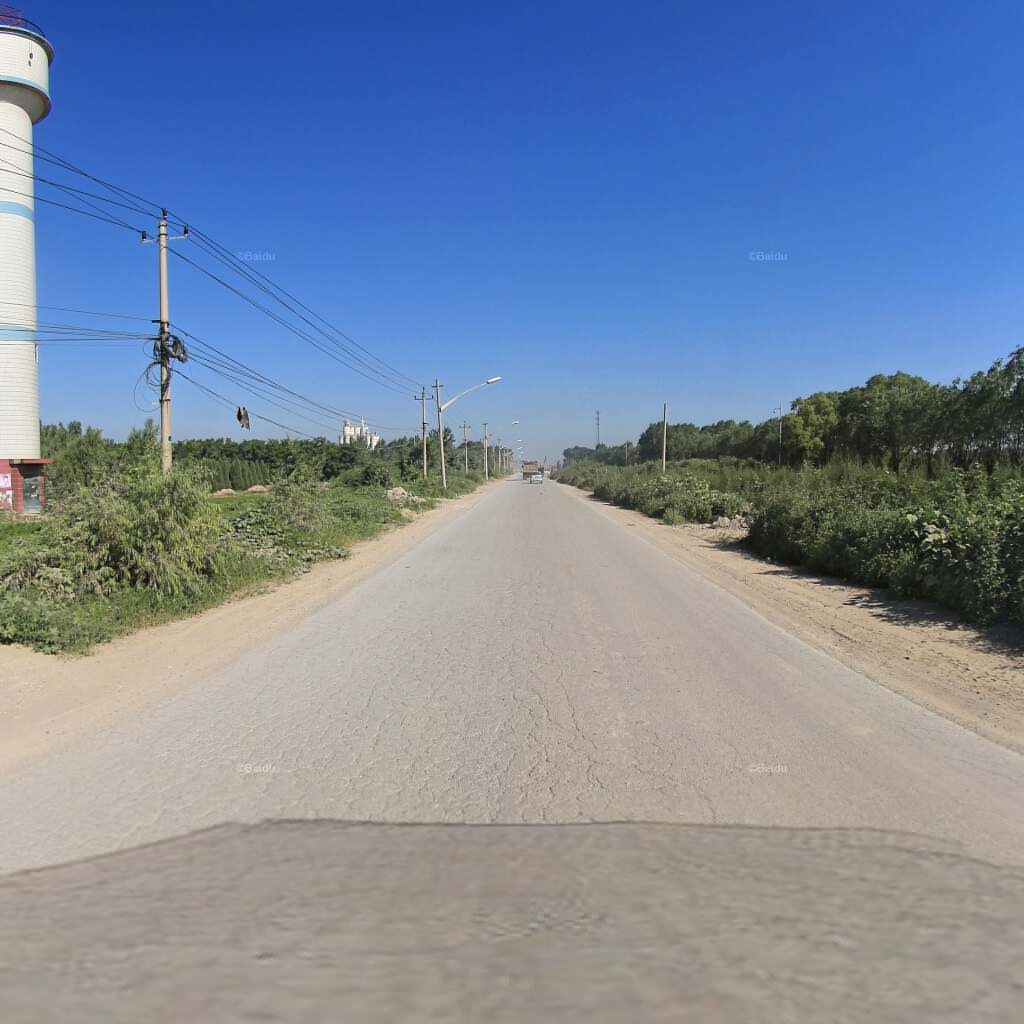
Region: Chaoyang
Road damage annotations: alligator crack